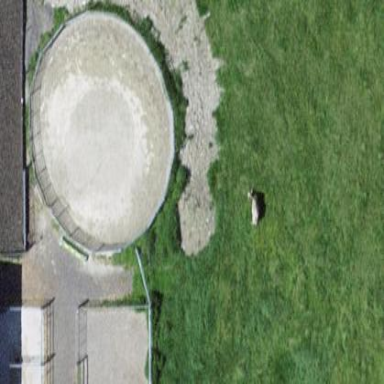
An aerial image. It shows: Equestrian pitch for leisure land sports.